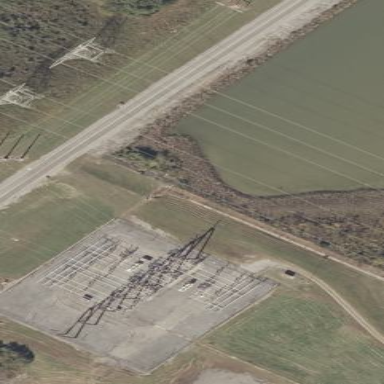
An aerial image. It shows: Substation for switching power equipment surrounded by fence.